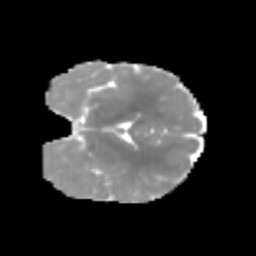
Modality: MD
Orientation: coronal
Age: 6
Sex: female
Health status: healthy